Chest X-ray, PA view. Patient: 24 years old, sex F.
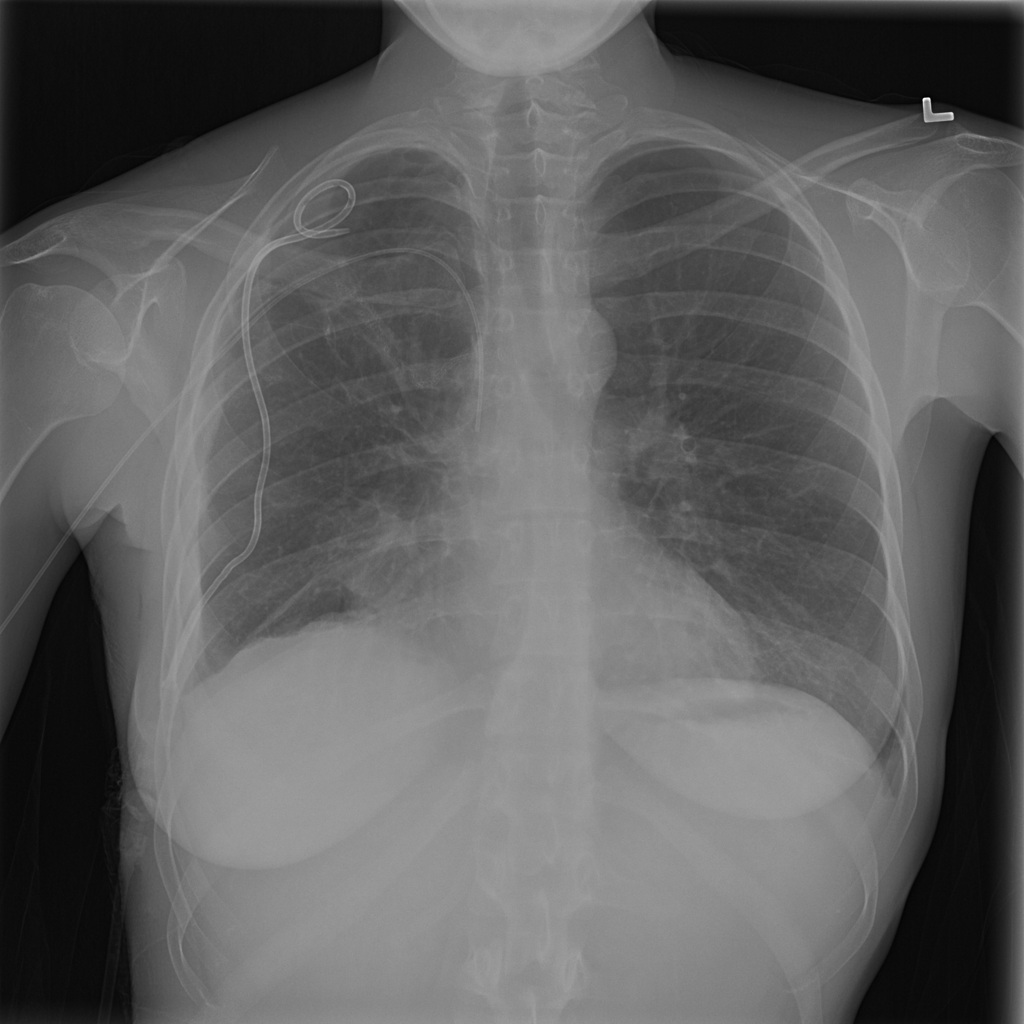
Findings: Pneumothorax